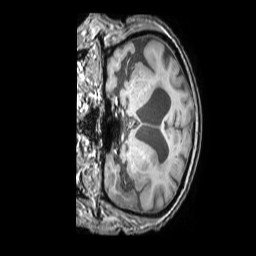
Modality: T1w
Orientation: coronal
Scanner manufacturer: philips
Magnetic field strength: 3 T
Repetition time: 0.009892 s
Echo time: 0.004605 s